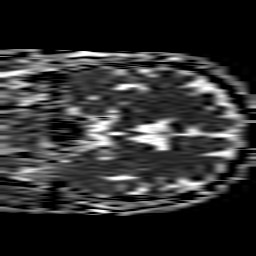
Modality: ADC
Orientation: coronal
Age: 62
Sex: male
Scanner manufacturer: philips
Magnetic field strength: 1.5 T
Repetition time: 3.686 s
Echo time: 0.09411 s